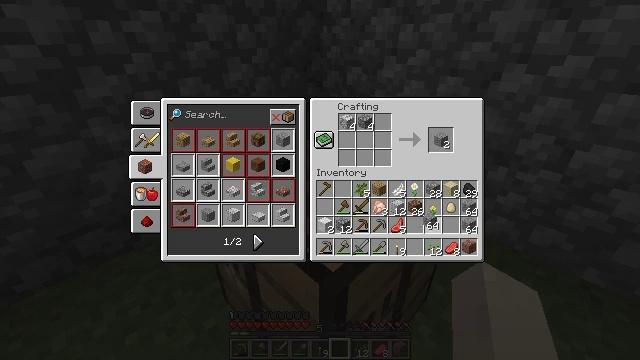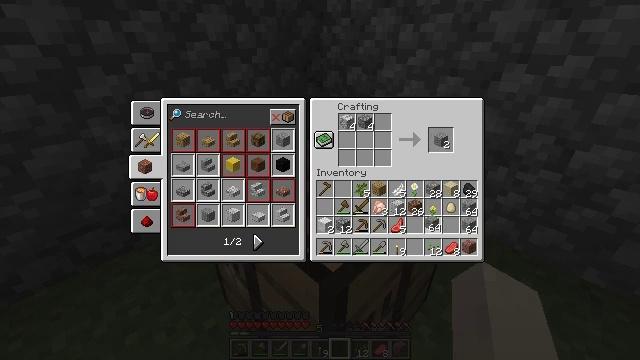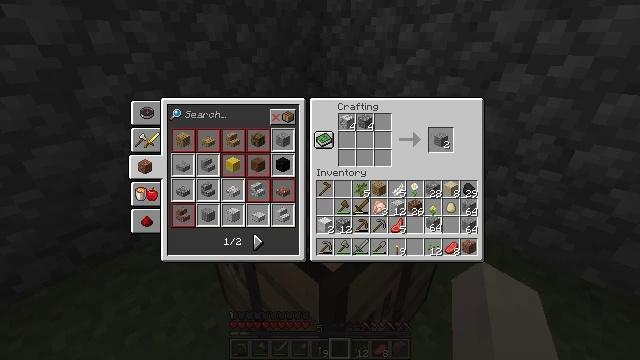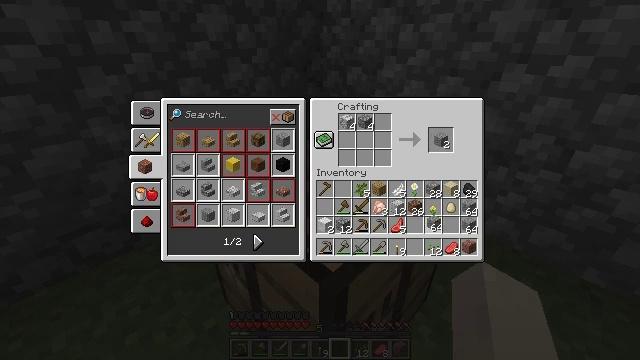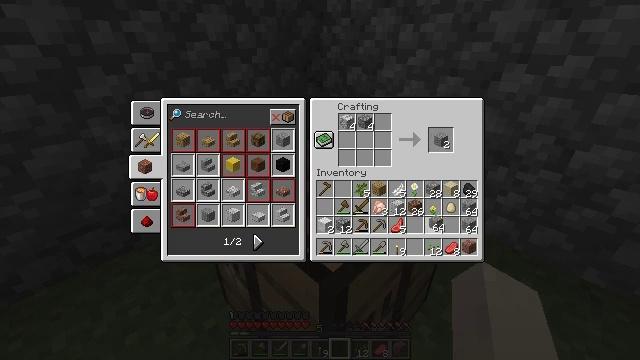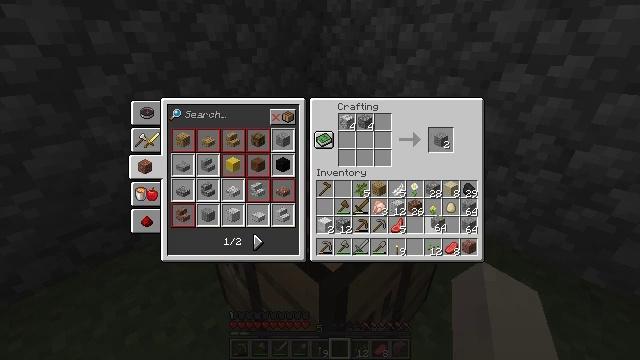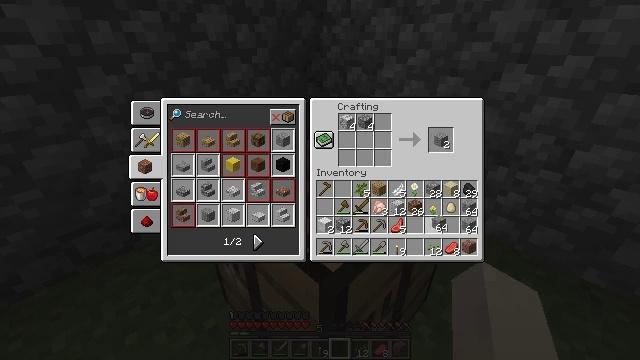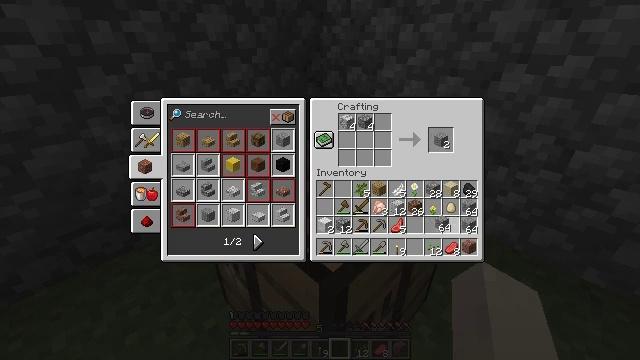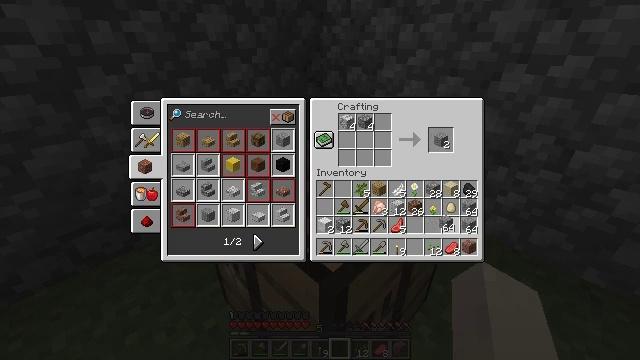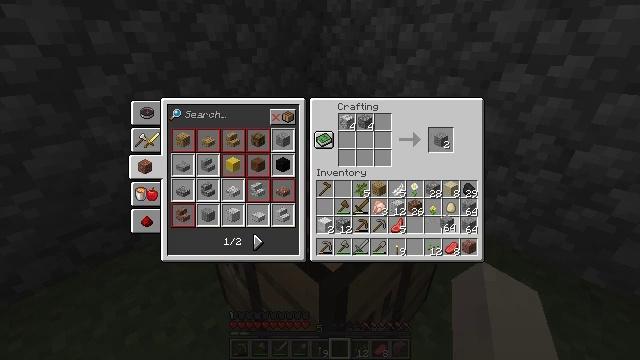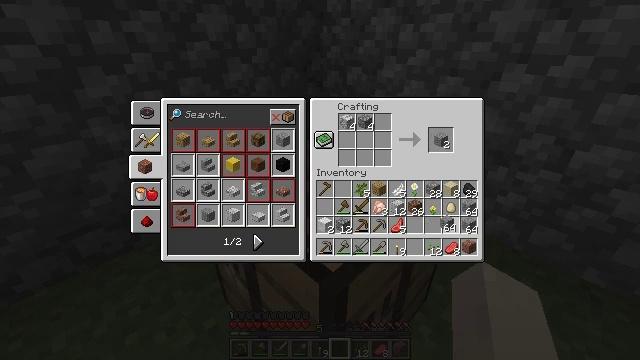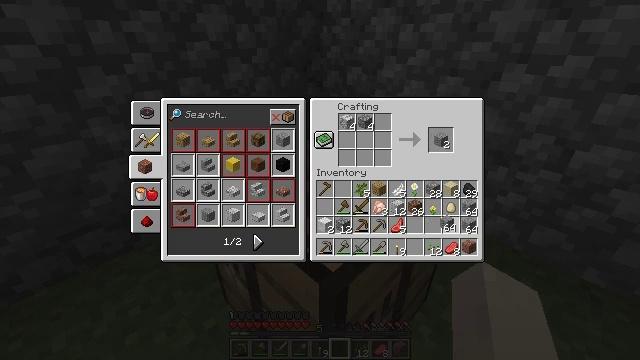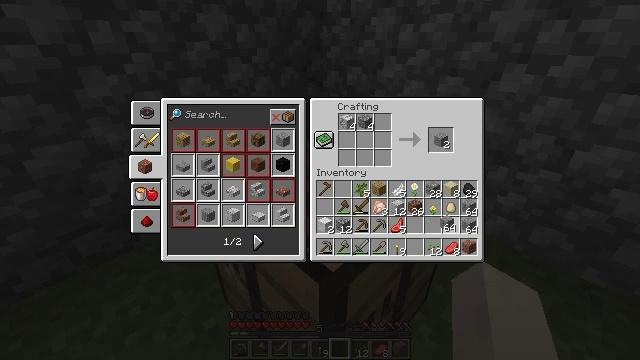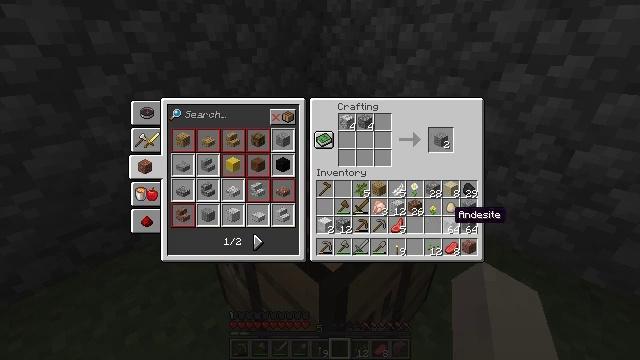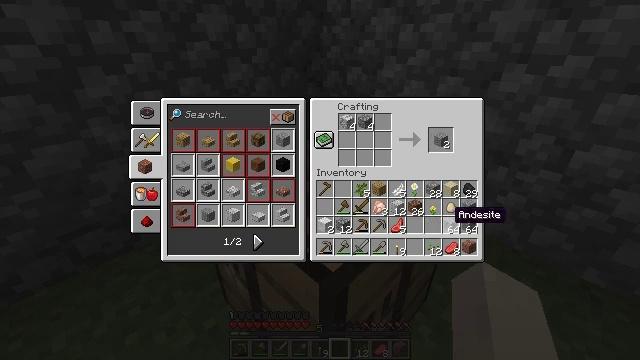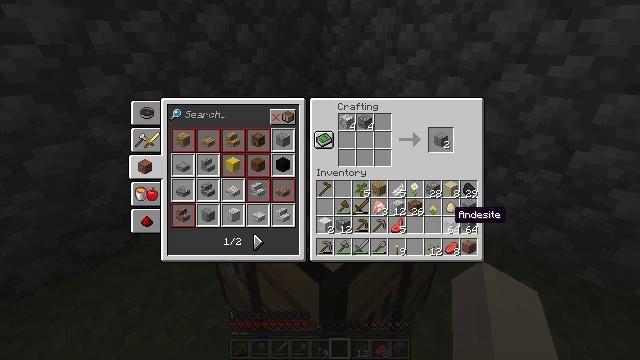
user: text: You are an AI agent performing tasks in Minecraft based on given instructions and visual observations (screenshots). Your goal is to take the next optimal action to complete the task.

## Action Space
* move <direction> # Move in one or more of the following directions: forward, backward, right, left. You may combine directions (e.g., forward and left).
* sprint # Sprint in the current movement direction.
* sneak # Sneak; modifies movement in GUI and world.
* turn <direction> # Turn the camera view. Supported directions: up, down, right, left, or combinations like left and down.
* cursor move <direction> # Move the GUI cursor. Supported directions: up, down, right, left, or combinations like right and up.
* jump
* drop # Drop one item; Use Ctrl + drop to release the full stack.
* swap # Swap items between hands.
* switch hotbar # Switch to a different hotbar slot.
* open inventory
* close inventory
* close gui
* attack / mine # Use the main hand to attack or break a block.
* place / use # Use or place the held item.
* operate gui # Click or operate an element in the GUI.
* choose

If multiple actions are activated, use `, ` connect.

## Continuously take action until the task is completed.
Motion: motion action
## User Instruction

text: Interact with the crafting table to craft an andesite slab.
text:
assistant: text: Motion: no_op
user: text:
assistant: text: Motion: no_op
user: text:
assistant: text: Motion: no_op
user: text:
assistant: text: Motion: no_op
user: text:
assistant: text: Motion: no_op
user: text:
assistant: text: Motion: no_op
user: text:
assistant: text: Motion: no_op
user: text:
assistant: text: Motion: no_op
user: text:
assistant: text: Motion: no_op
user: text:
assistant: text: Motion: no_op
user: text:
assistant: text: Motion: operate gui
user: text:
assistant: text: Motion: operate gui
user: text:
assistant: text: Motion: no_op
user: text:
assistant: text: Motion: no_op
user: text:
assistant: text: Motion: no_op
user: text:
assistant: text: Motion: cursor move left
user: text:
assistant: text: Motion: cursor move left
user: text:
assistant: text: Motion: cursor move left
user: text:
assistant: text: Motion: cursor move left and down
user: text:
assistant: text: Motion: cursor move left
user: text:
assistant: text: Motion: cursor move left
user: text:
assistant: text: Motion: cursor move left
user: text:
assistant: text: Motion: cursor move left
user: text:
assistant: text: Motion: cursor move left
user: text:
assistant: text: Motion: cursor move left
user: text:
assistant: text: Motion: cursor move up
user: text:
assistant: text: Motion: no_op
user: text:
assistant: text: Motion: no_op
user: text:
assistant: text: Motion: no_op
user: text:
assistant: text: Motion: no_op